Question: I have been working with iPhone application in which i am using sqlite database. I have checked memory leak in iPad,iPhone 4 and there is no memory leaks. But same code show memory leak in iPhone-3GS. Please take a look at below scree-shot and i think there is no leak than after instruments showing me leaks. Please do advice me.
Thanks in Advance.

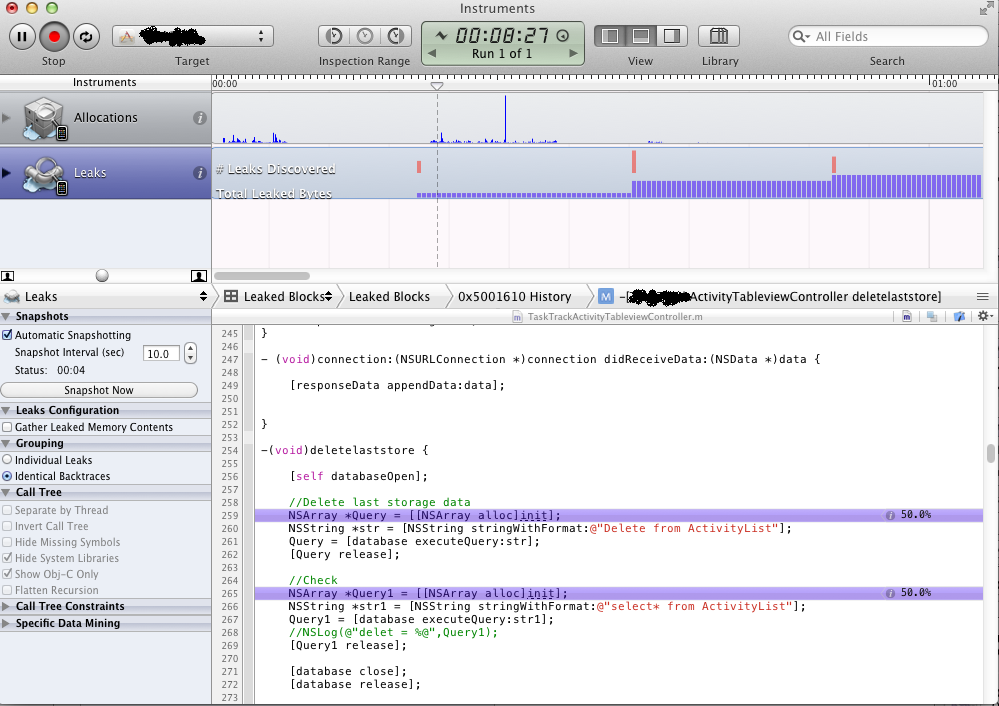
Answer: Its actually not that strange, see how you allocate memory for both 'Query' and 'Query1' via '[[NSArray alloc] init'. But then, you overwrite the pointer of them by calling '[database executeQuery:]', so the allocated memory is leaked.
It looks like you don't really need the array allocation anyway, so you can simply remove that line. However, that the '[Query release]' and '[Query1 release]' doesn't crash the app (or at least at some later point), indicates that '[database executeQuery:]' return retained memory and thus delegates its ownership to the caller, which is discouraged by the memory guidelines. You should return an autoreleased object from 'executeQuery:' and because you never use the returned value, you can simply reduce the method down to:
'''
[self databaseOpen];
[database executeQuery:@"Delete from ActivityList"];
[database executeQuery:@"Select* from ActivityList"];
'''